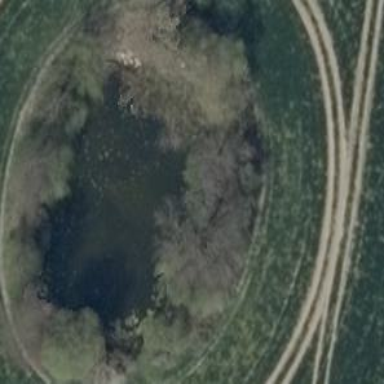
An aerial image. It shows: Pond with natural water.